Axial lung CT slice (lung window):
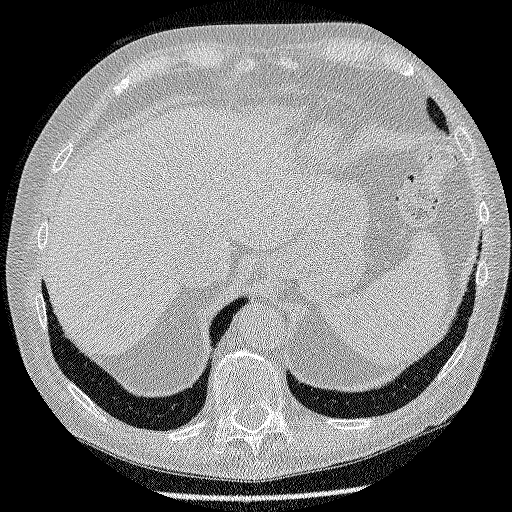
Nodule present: no